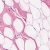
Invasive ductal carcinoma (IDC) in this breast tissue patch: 0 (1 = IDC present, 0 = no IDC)